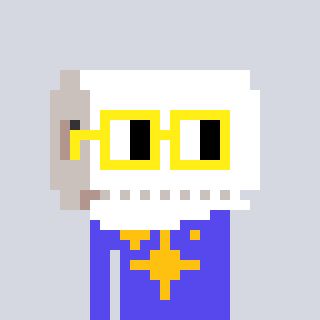
a pixel art character with square yellow glasses, a toiletpaper-full-shaped head and a computerblue-colored body on a cool background